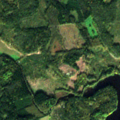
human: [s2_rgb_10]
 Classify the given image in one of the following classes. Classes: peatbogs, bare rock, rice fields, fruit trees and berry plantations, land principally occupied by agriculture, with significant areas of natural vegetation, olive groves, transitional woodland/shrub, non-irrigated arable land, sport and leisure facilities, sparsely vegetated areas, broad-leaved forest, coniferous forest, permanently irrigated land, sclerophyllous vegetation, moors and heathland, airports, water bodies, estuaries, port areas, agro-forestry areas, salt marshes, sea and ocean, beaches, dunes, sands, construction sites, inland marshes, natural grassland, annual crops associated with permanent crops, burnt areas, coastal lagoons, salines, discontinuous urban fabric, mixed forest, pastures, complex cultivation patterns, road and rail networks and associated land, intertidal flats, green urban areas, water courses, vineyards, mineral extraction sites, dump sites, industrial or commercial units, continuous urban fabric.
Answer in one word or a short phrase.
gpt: coniferous forest, transitional woodland/shrub, water bodies